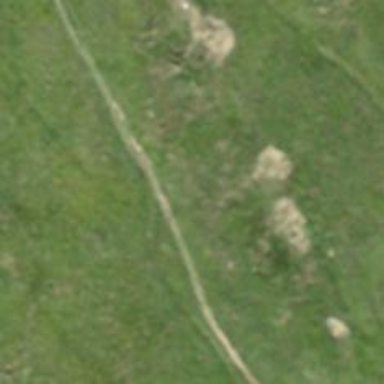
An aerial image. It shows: Path.